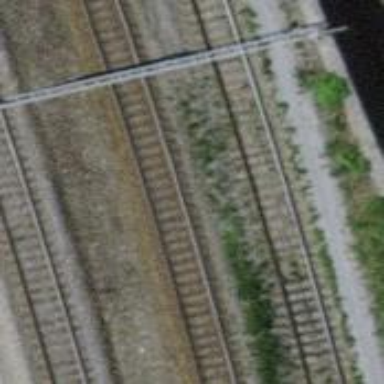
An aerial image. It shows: Single-track electrified railway with contact line.